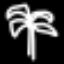
Label: palm tree